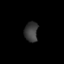
Tissue: lung
Cell type: Fibroblasts
Senescence score: 0.5885
Nuclear area (px): 266
Mean DAPI intensity: 58.331